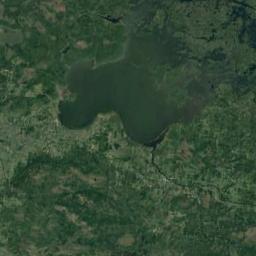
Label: lake